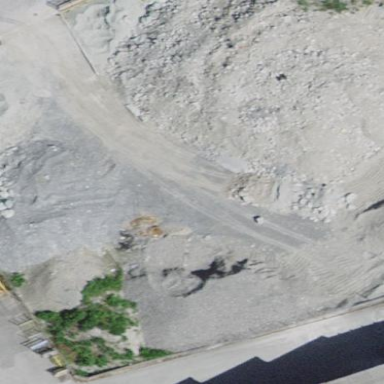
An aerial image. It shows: Quarry area.